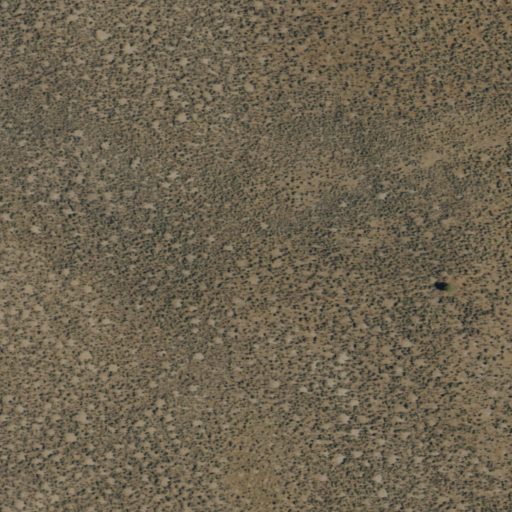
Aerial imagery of valley in Nevada named Cottonwood Canyon containing grassland and shrub